Question: I just created simple project to display "Hello World". And It was working and i was going through features in configuration. suddenly it gives unexpected output. It displays some of the file names in red back ground. I am attaching screenshot

Let me know if you know/guess the reason behind this.
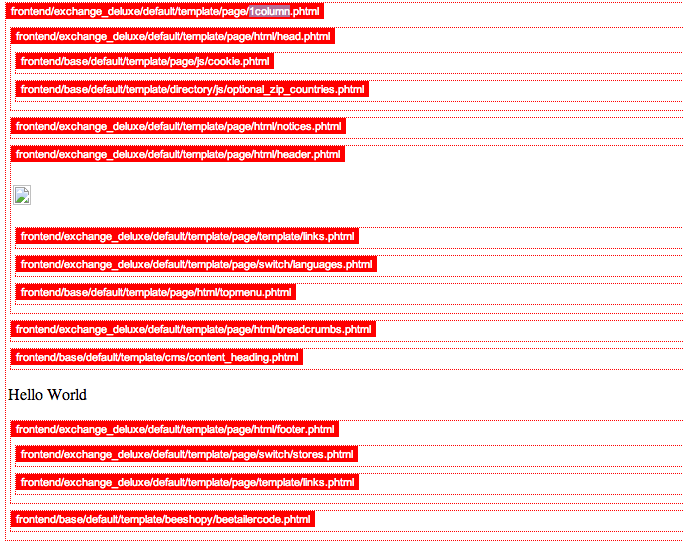
Answer: go to system/configuration select main store. Then go to developer and set "No" in template path hints. By mistake i changed it to yes. By setting it to "NO" i solved my problem.